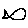
Label: fish